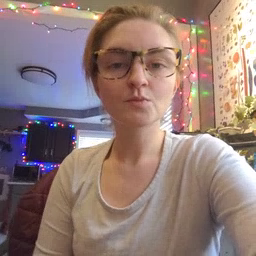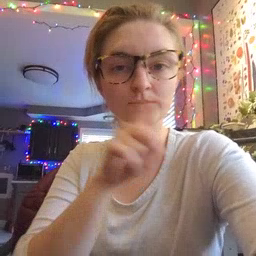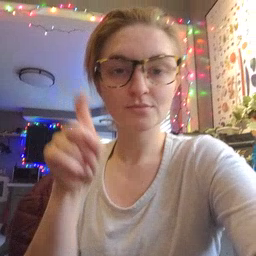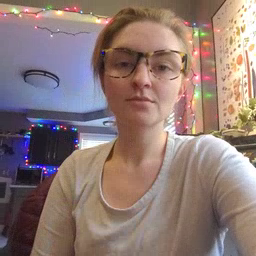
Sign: closet